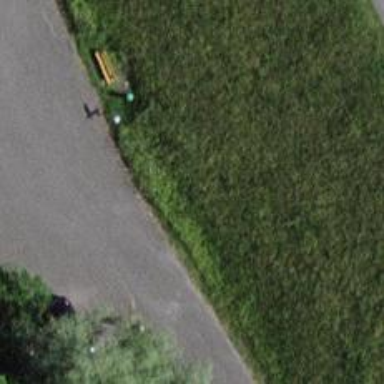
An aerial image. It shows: Bench.